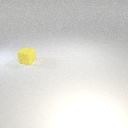
small yellow rubber cube